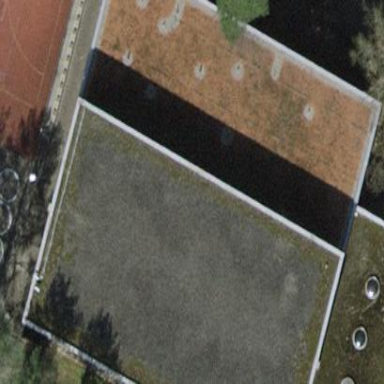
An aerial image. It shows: Sports hall building.